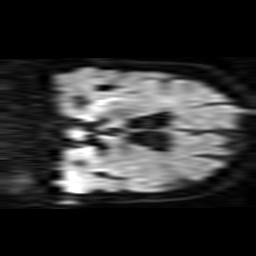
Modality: TRACE
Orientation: coronal
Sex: female
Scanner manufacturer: philips
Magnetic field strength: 1.5 T
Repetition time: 4.427 s
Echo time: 0.07764 s